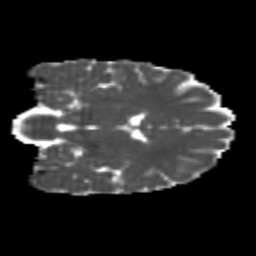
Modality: MD
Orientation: coronal
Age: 20
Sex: female
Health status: healthy
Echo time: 0.074 s